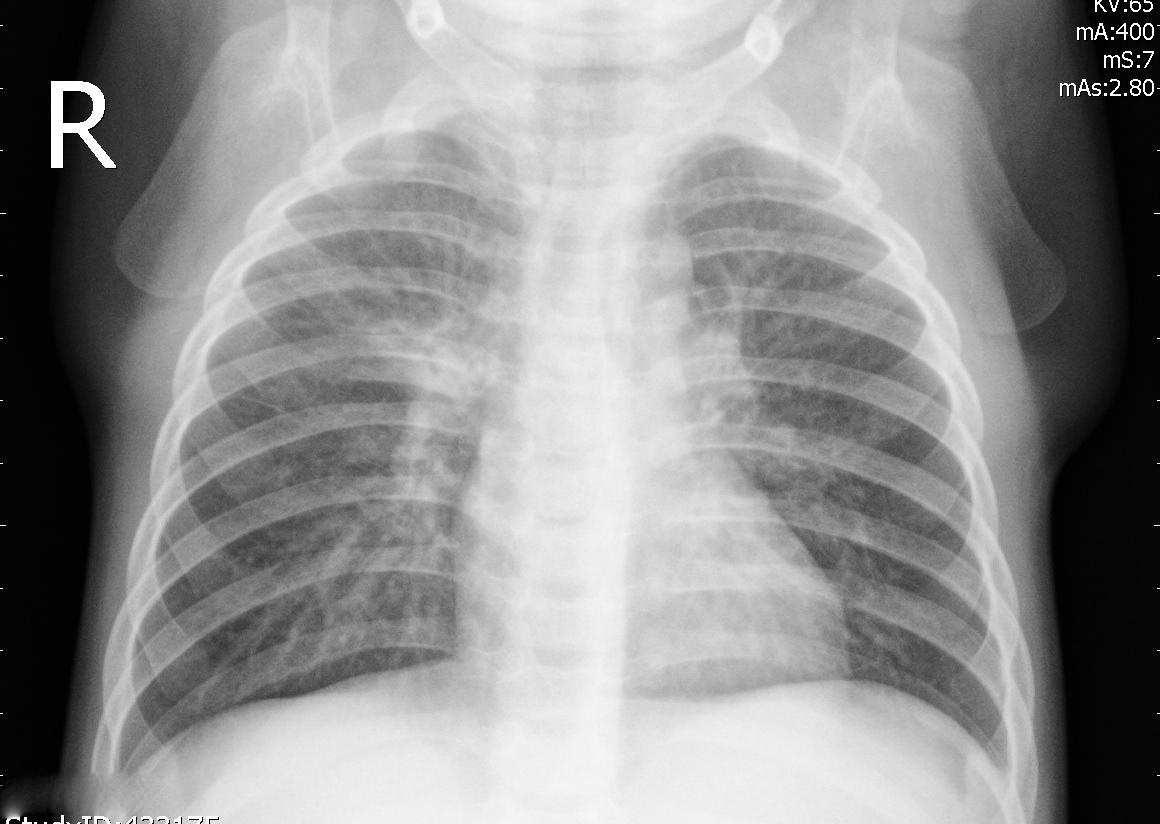
Diagnosis: PNEUMONIA